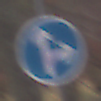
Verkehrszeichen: VorgeschriebeneFahrtrichtungGeradeausOderRechts
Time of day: Midday
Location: Outdoor (Nature)
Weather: Overcast
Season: Autumn
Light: Natural